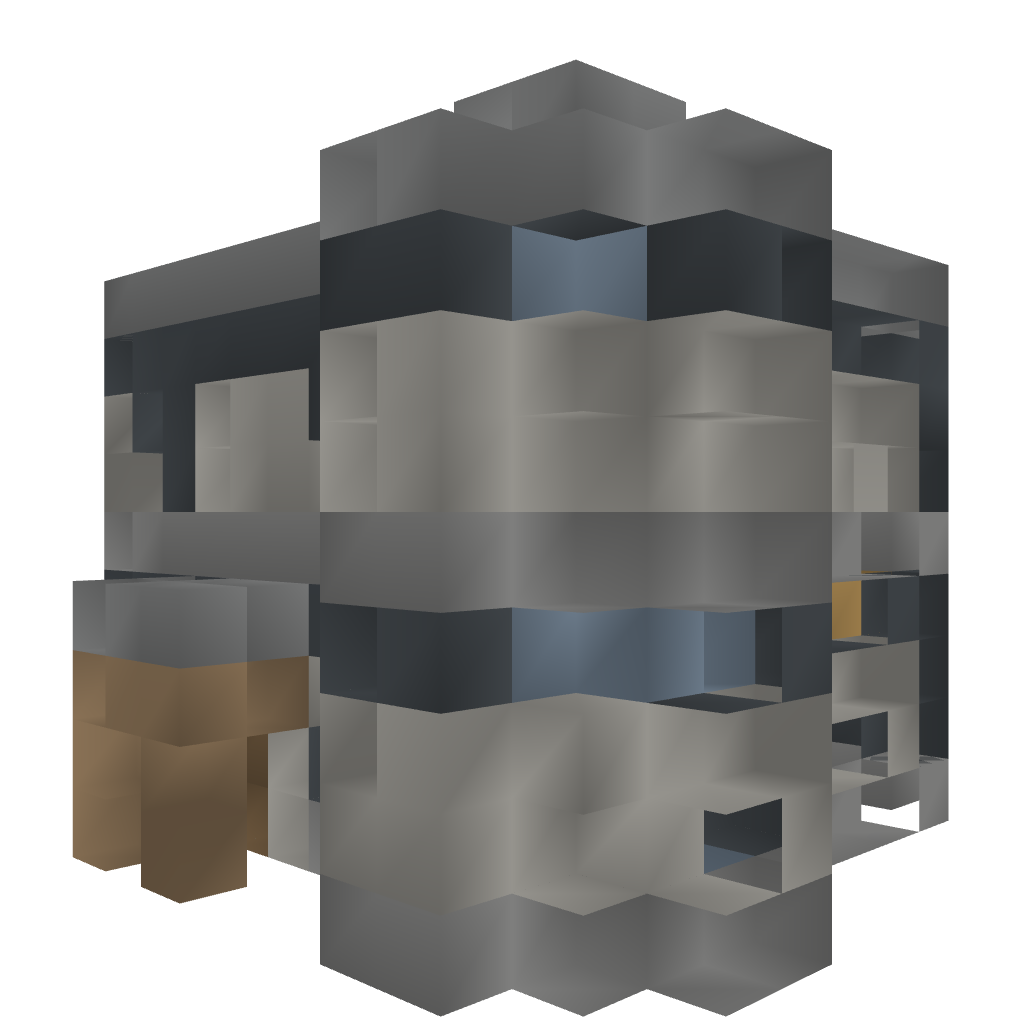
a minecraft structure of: Modern House